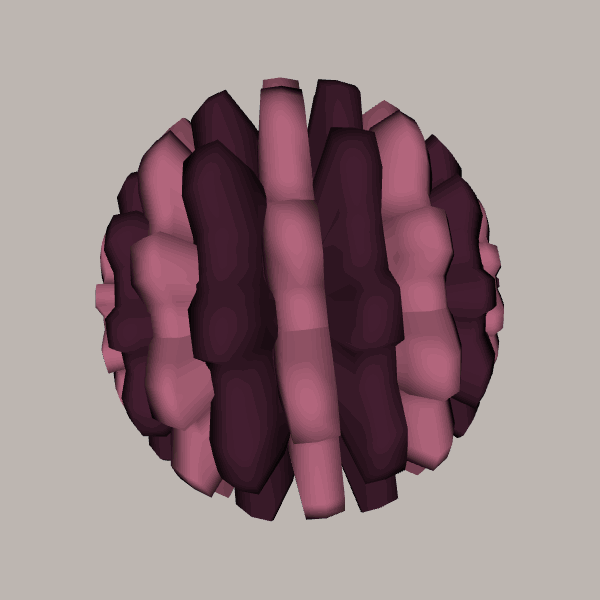
Background: light